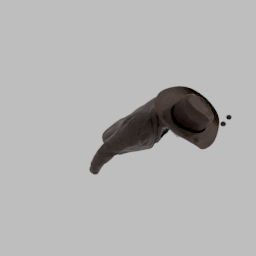
Label: people